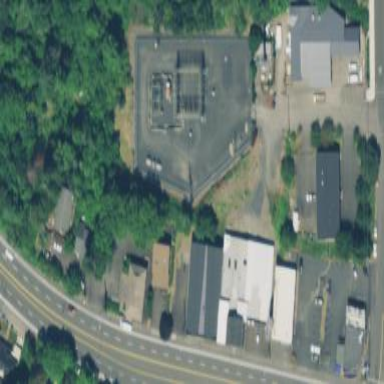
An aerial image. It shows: Fence surrounds minor distribution power substation.